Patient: sex M, age 53
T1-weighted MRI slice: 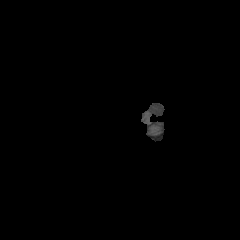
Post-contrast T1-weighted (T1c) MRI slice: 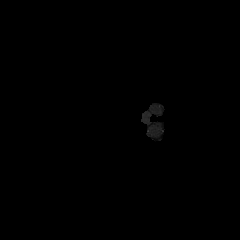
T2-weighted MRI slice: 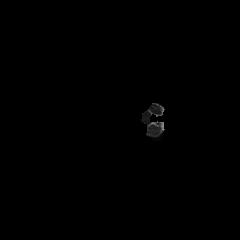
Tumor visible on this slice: no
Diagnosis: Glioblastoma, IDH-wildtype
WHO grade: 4